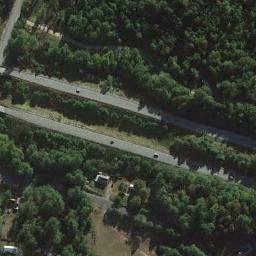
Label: freeway